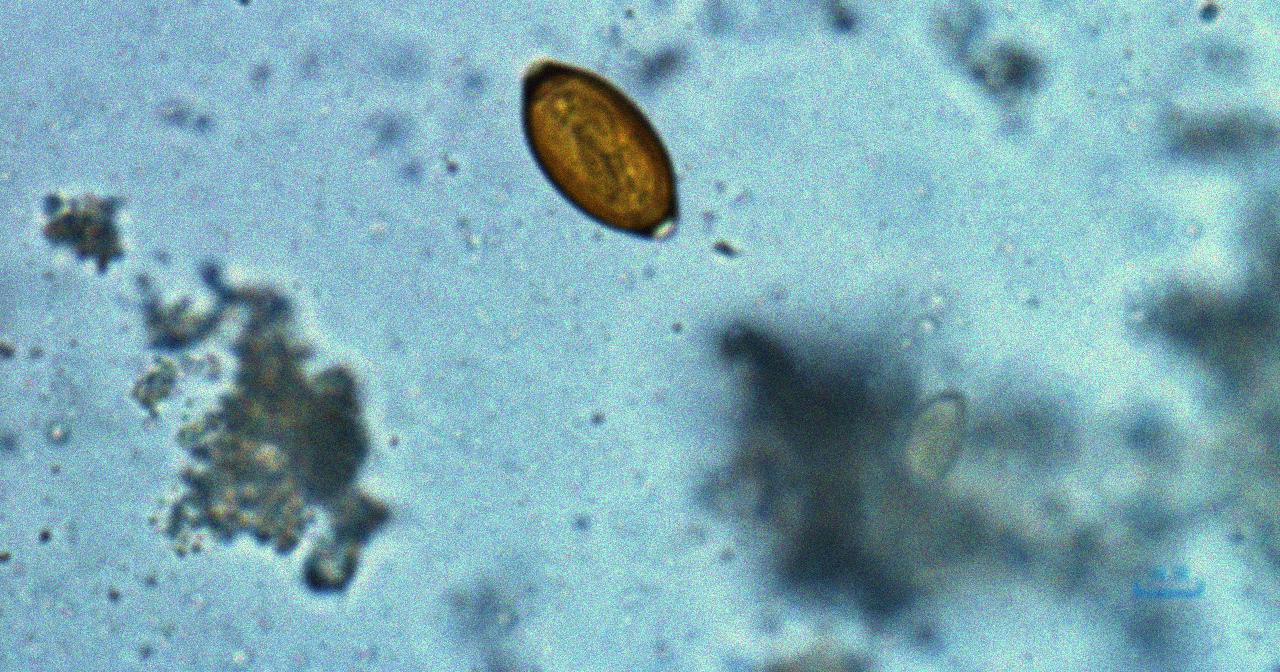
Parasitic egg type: Trichuris trichiura